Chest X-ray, PA view. Patient: 76 years old, sex M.
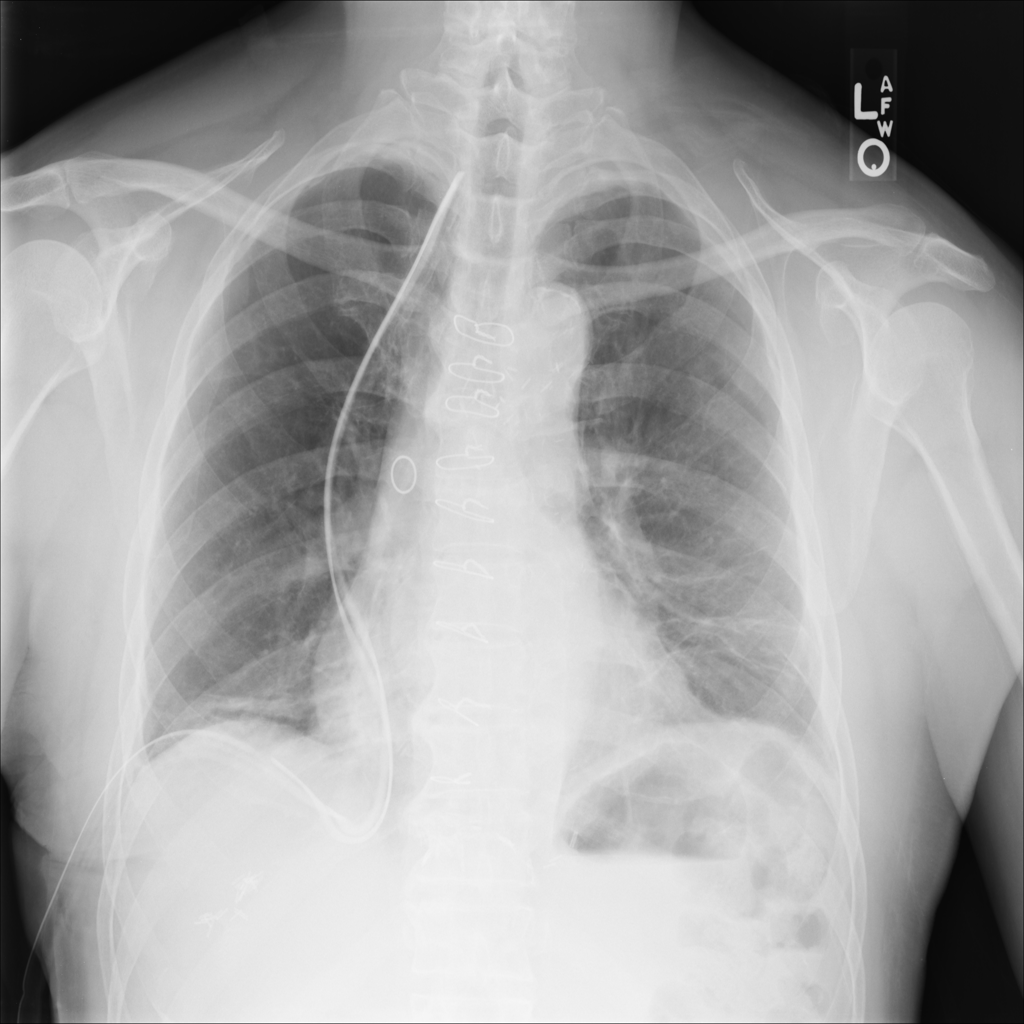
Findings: Atelectasis